Field crop: maize
Growth stage: 2
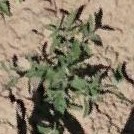
Species: atriplex